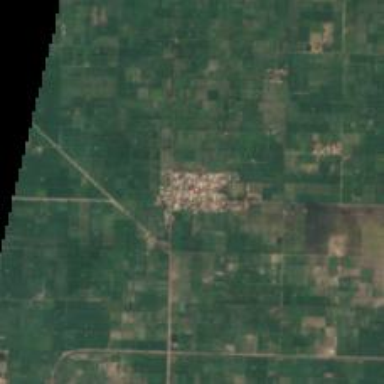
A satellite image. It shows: Village.